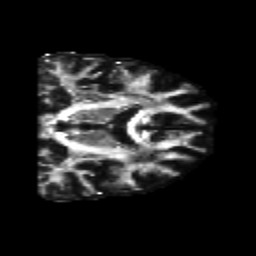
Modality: FA
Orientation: coronal
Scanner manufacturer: siemens
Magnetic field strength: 3 T
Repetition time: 6.8 s
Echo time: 0.093 s